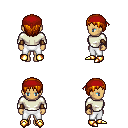
a pixel art fantasy rpg character, female body template, human, tanned skin, white long-sleeve shirt, white pants, dark blonde plain hairstyle, red bandana, leather bracers, gold boots, four views (front, back, left, right), 2x2 character sprite sheet, small pixel art, hard edges, no anti-aliasing